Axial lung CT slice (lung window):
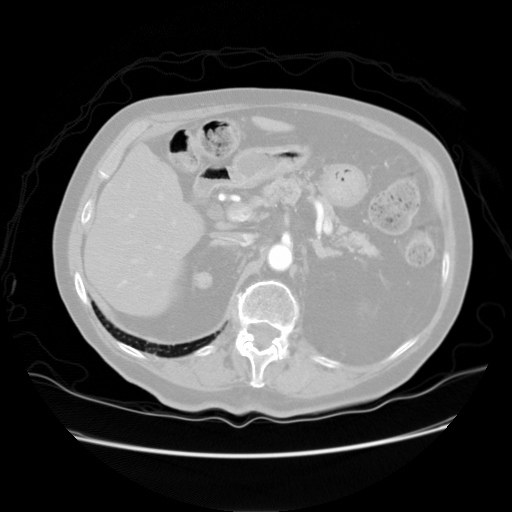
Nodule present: no